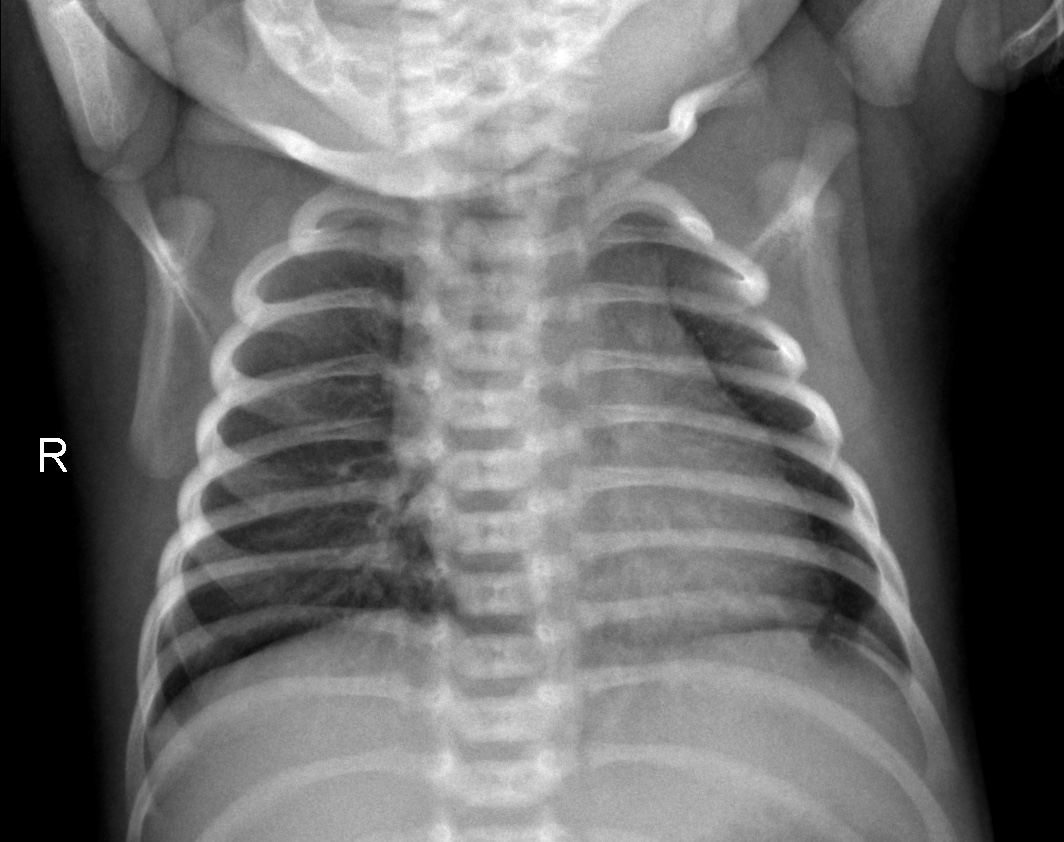
Diagnosis: NORMAL